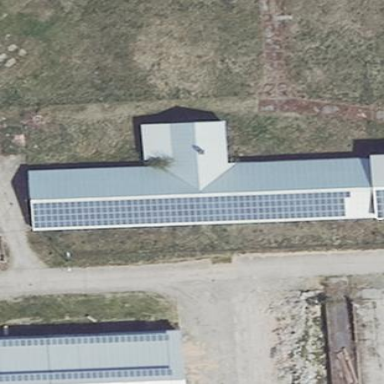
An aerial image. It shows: Small solar photovoltaic panel generator inside building.